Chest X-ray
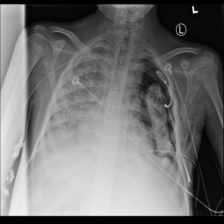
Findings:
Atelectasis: negative
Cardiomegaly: negative
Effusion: positive
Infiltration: negative
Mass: negative
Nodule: negative
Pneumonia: negative
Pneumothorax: positive
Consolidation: negative
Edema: negative
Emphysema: negative
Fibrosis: negative
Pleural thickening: negative
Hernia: negative